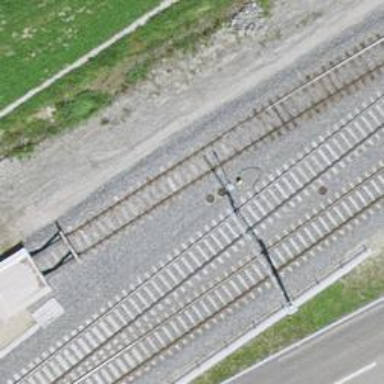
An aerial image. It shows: Railway signal.